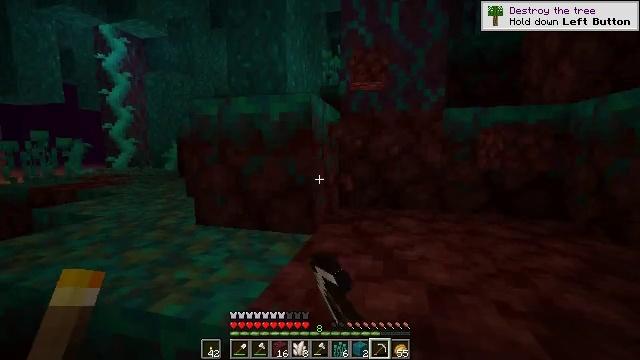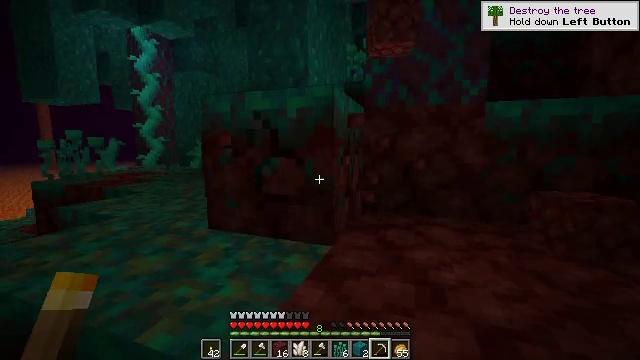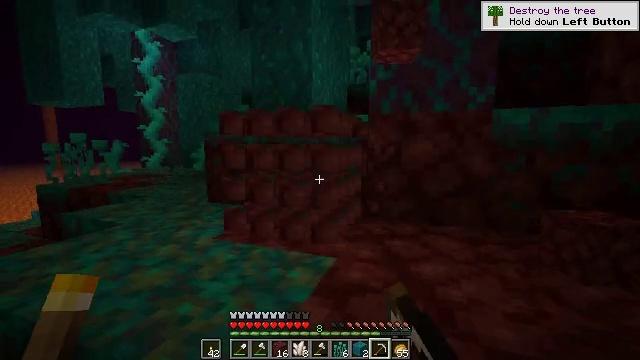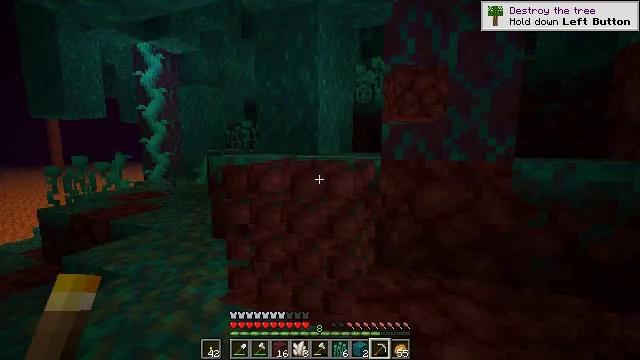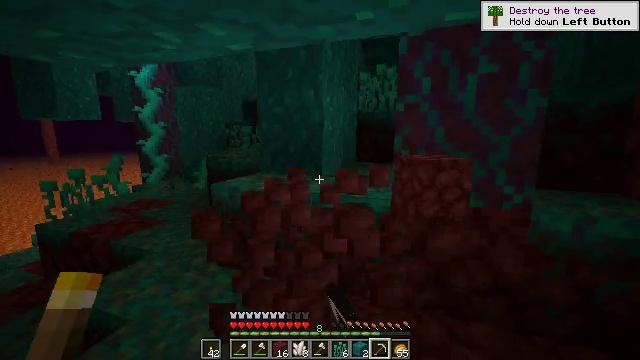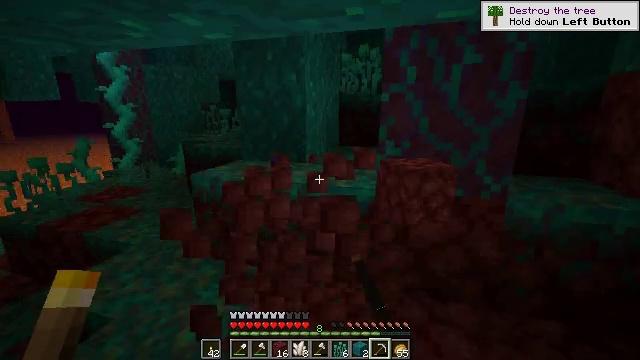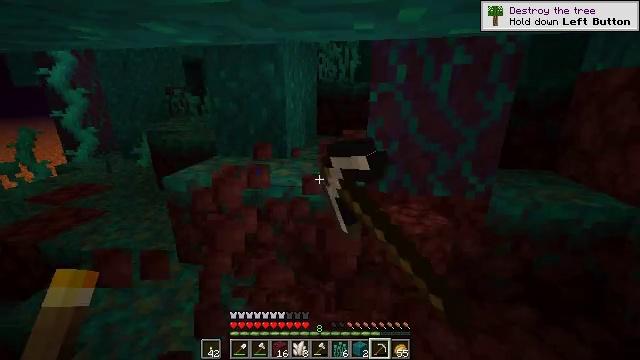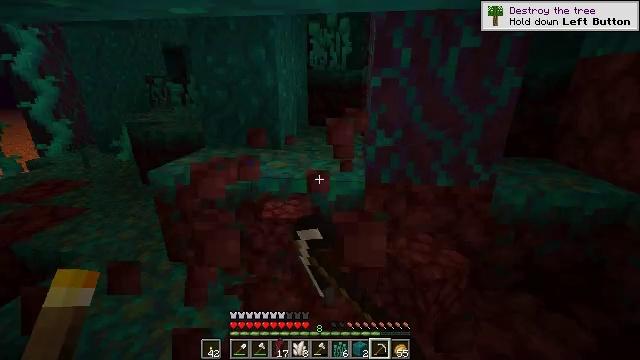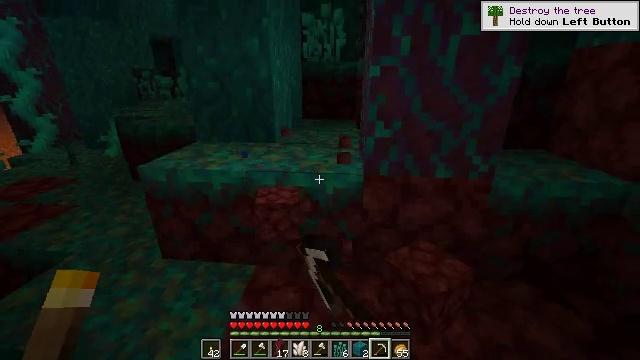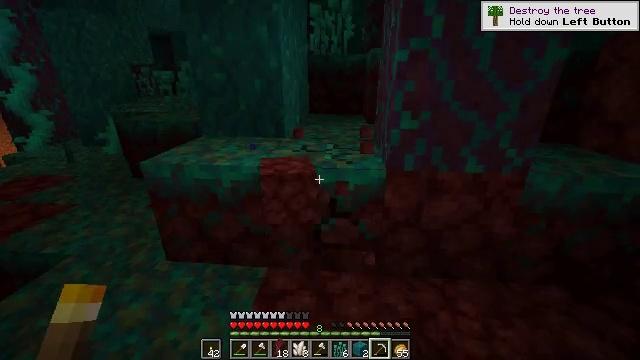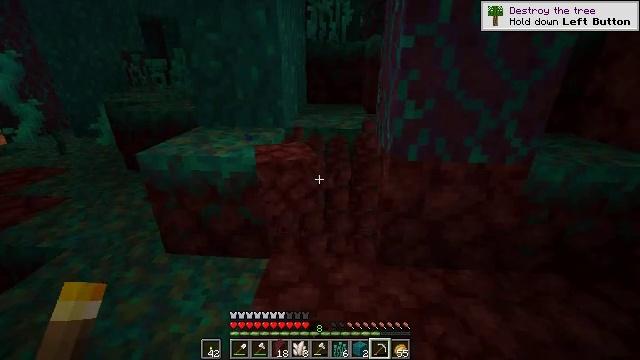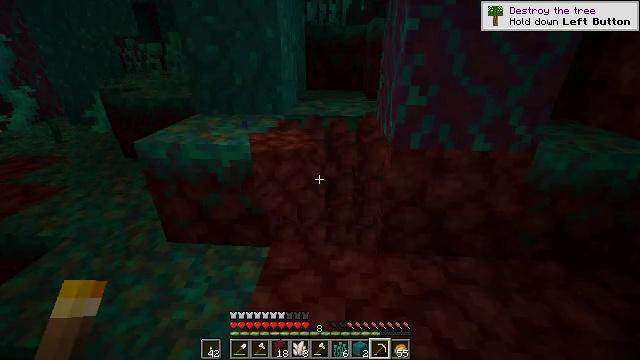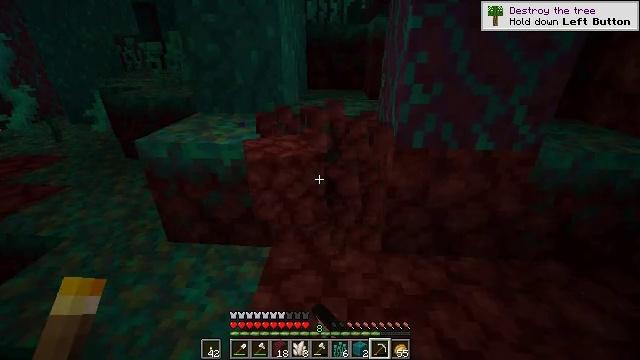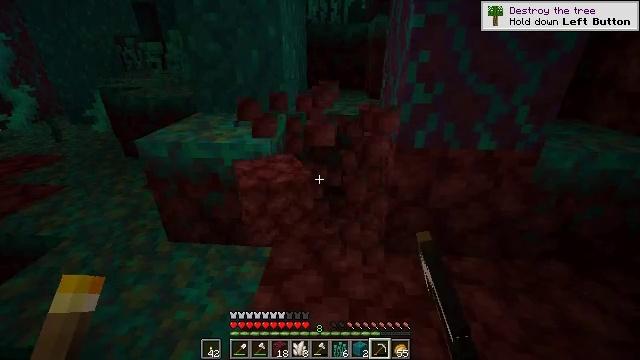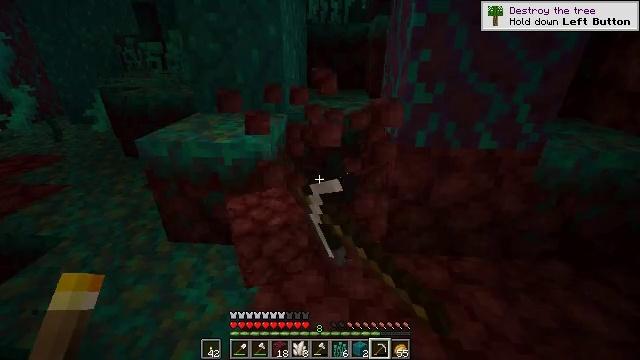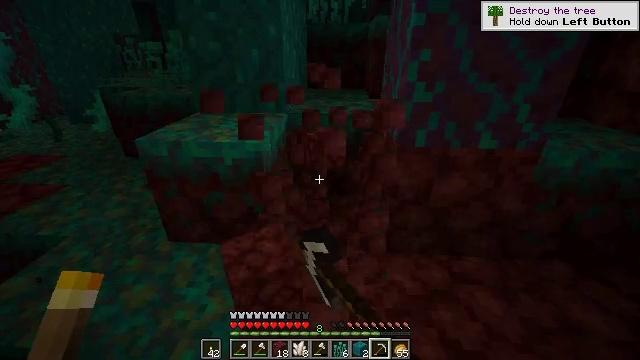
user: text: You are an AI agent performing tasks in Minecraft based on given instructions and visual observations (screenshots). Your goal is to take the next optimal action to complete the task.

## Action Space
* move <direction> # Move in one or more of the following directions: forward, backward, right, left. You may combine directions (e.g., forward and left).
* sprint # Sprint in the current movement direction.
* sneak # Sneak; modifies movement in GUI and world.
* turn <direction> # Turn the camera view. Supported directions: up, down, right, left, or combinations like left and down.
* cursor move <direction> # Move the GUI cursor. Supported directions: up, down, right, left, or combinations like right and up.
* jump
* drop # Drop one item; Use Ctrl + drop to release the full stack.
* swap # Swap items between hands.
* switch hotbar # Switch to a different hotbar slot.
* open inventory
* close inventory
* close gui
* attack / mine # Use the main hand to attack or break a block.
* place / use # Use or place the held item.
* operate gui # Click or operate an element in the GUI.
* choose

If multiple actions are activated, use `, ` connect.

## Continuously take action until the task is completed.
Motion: motion action
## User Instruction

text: Collect the warped nylium block.
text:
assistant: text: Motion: move forward, turn left, attack / mine
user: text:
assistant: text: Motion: move forward and move left, attack / mine, jump
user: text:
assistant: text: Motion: move forward and move left, attack / mine, jump
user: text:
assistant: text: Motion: move forward and move left, turn down, attack / mine, jump
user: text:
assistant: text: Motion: move forward and move left, turn right and down, attack / mine, jump
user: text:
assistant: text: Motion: move forward and move left, turn right and down, attack / mine
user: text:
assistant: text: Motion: turn right and down, attack / mine
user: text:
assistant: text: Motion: turn right and down, attack / mine
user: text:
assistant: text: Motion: attack / mine
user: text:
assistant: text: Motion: turn down, attack / mine
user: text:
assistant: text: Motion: turn down, attack / mine
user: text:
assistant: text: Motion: attack / mine
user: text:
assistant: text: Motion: attack / mine
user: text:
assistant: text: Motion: attack / mine
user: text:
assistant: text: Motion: attack / mine
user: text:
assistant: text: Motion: turn right, attack / mine
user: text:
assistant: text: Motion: turn right, attack / mine
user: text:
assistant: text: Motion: attack / mine
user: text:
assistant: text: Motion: turn left, attack / mine
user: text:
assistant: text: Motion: turn left, attack / mine
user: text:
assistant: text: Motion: move forward and move left, turn left, attack / mine
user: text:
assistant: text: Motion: move forward and move left, attack / mine
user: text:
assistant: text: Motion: move forward and move left, attack / mine
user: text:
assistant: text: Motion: attack / mine
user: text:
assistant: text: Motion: turn right, attack / mine
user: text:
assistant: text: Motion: turn right, attack / mine
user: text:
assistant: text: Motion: turn right, attack / mine
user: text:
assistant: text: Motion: move forward, attack / mine
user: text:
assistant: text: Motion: move forward, attack / mine
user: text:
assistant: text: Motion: move forward, turn right, attack / mine